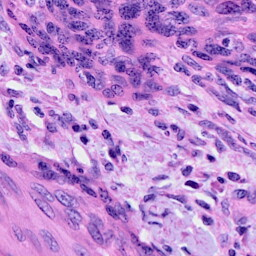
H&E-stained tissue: Cervix